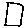
Label: square